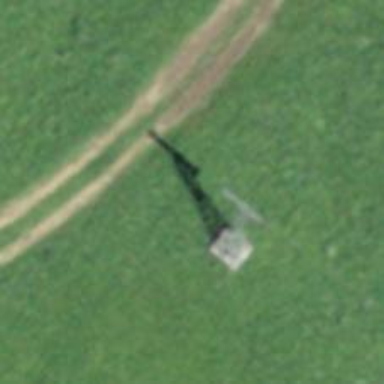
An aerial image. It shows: Pylon used for aerialway.